Question: I have a PHP Script that calls a master PHP template (acts as HTML template) with 'file_get_contents', replaces a few words from it and then saves the final file as another PHP in a directory.
But the master PHP template itself has 'include();' and 'require_once();' in it and the saved file after replacing the words doesn't load the files called from the master template.
The HTML source code of the saved file is with '<?php include('file_here'); ?>' in it, but not with the output of file_here -- see image.

How can I call file_get_contents(); and still let the master template execute include(); or require_once(); ?
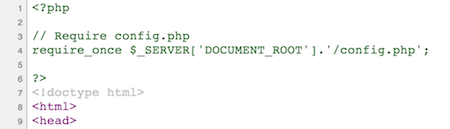
Answer: 'file_get_contents()' will get the content of a file, not execute it as a PHP script. If you want this piece of code to be executed, you need to either include it, or process it (through an HTTP request to Apache, for instance).
If you include this file, it'll be processed as PHP code, and of course, print your HTML tags ('include*' can take any kind of file).
If you need to work with its content before you print it, use 'ob_*' functions to manipulate the PHP output buffer. See : <URL>
'''
ob_start(); // Start output buffer capture.
include("yourtemplate.php"); // Include your template.
$output = ob_get_contents(); // This contains the output of yourtemplate.php
// Manipulate $output...
ob_end_clean(); // Clear the buffer.
echo $output; // Print everything.
'''
By the way, such mechanism sounds heavy for a template engine. Basically, templates should not contain PHP code. If you want such behavior, have a look at Twig : <URL>